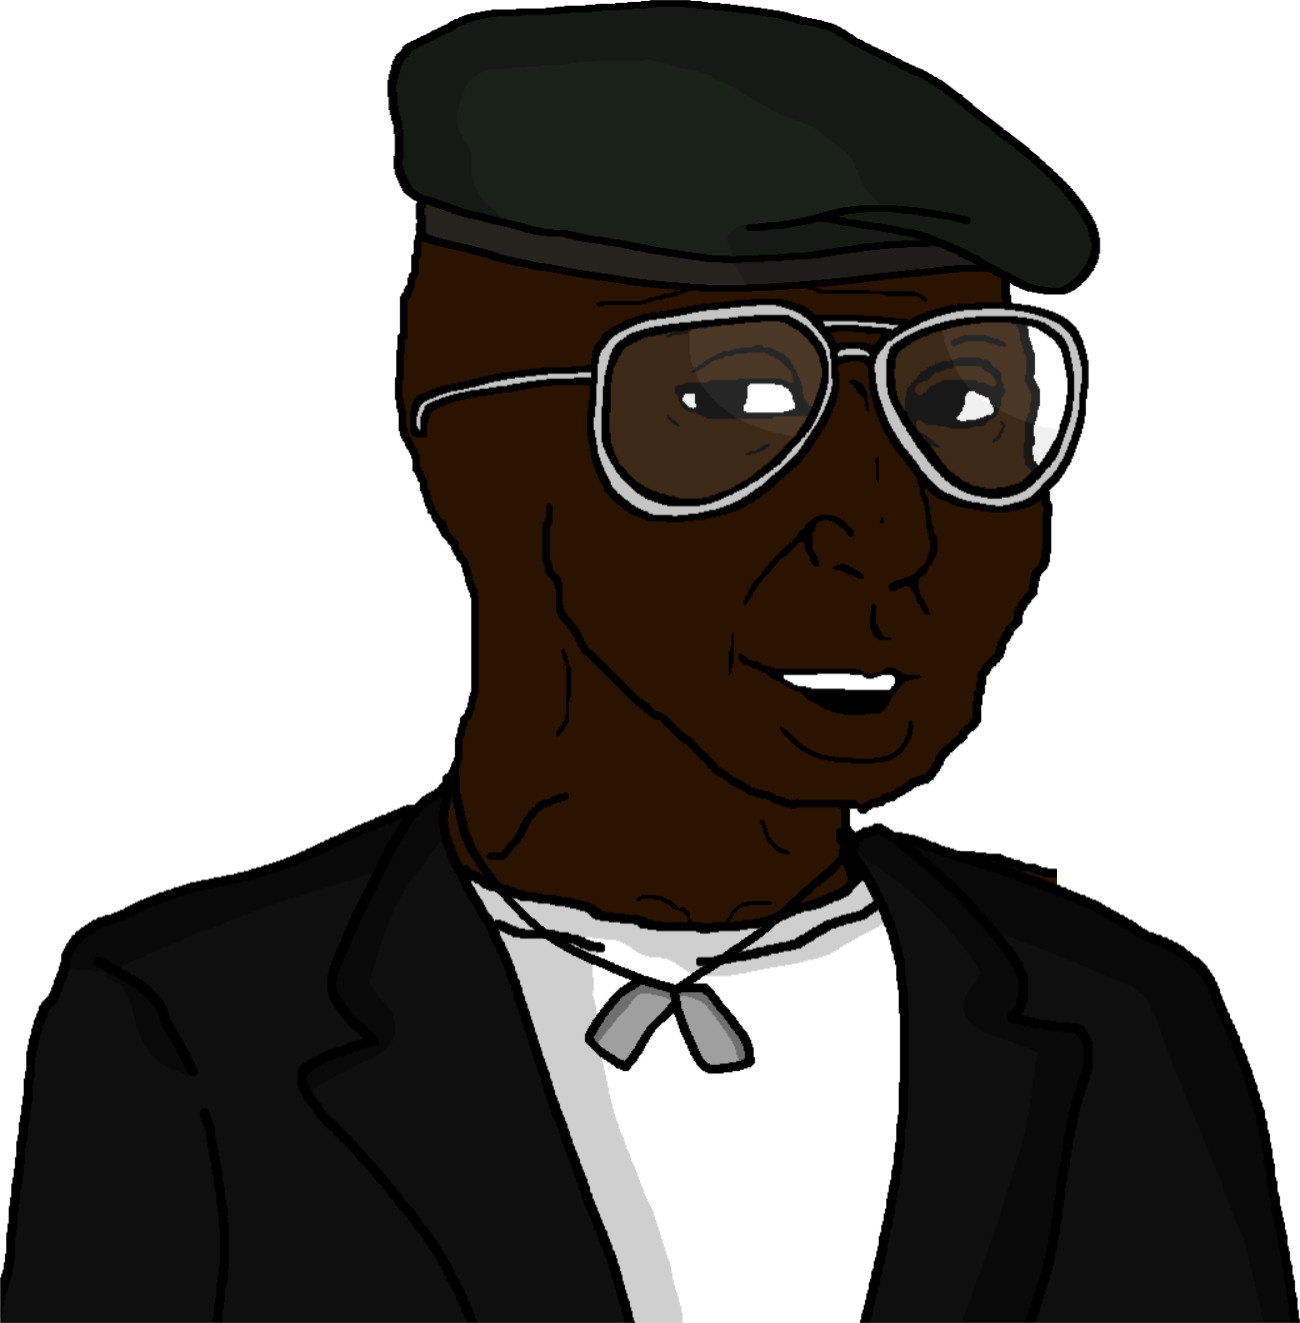
Label: 5_Blackjak